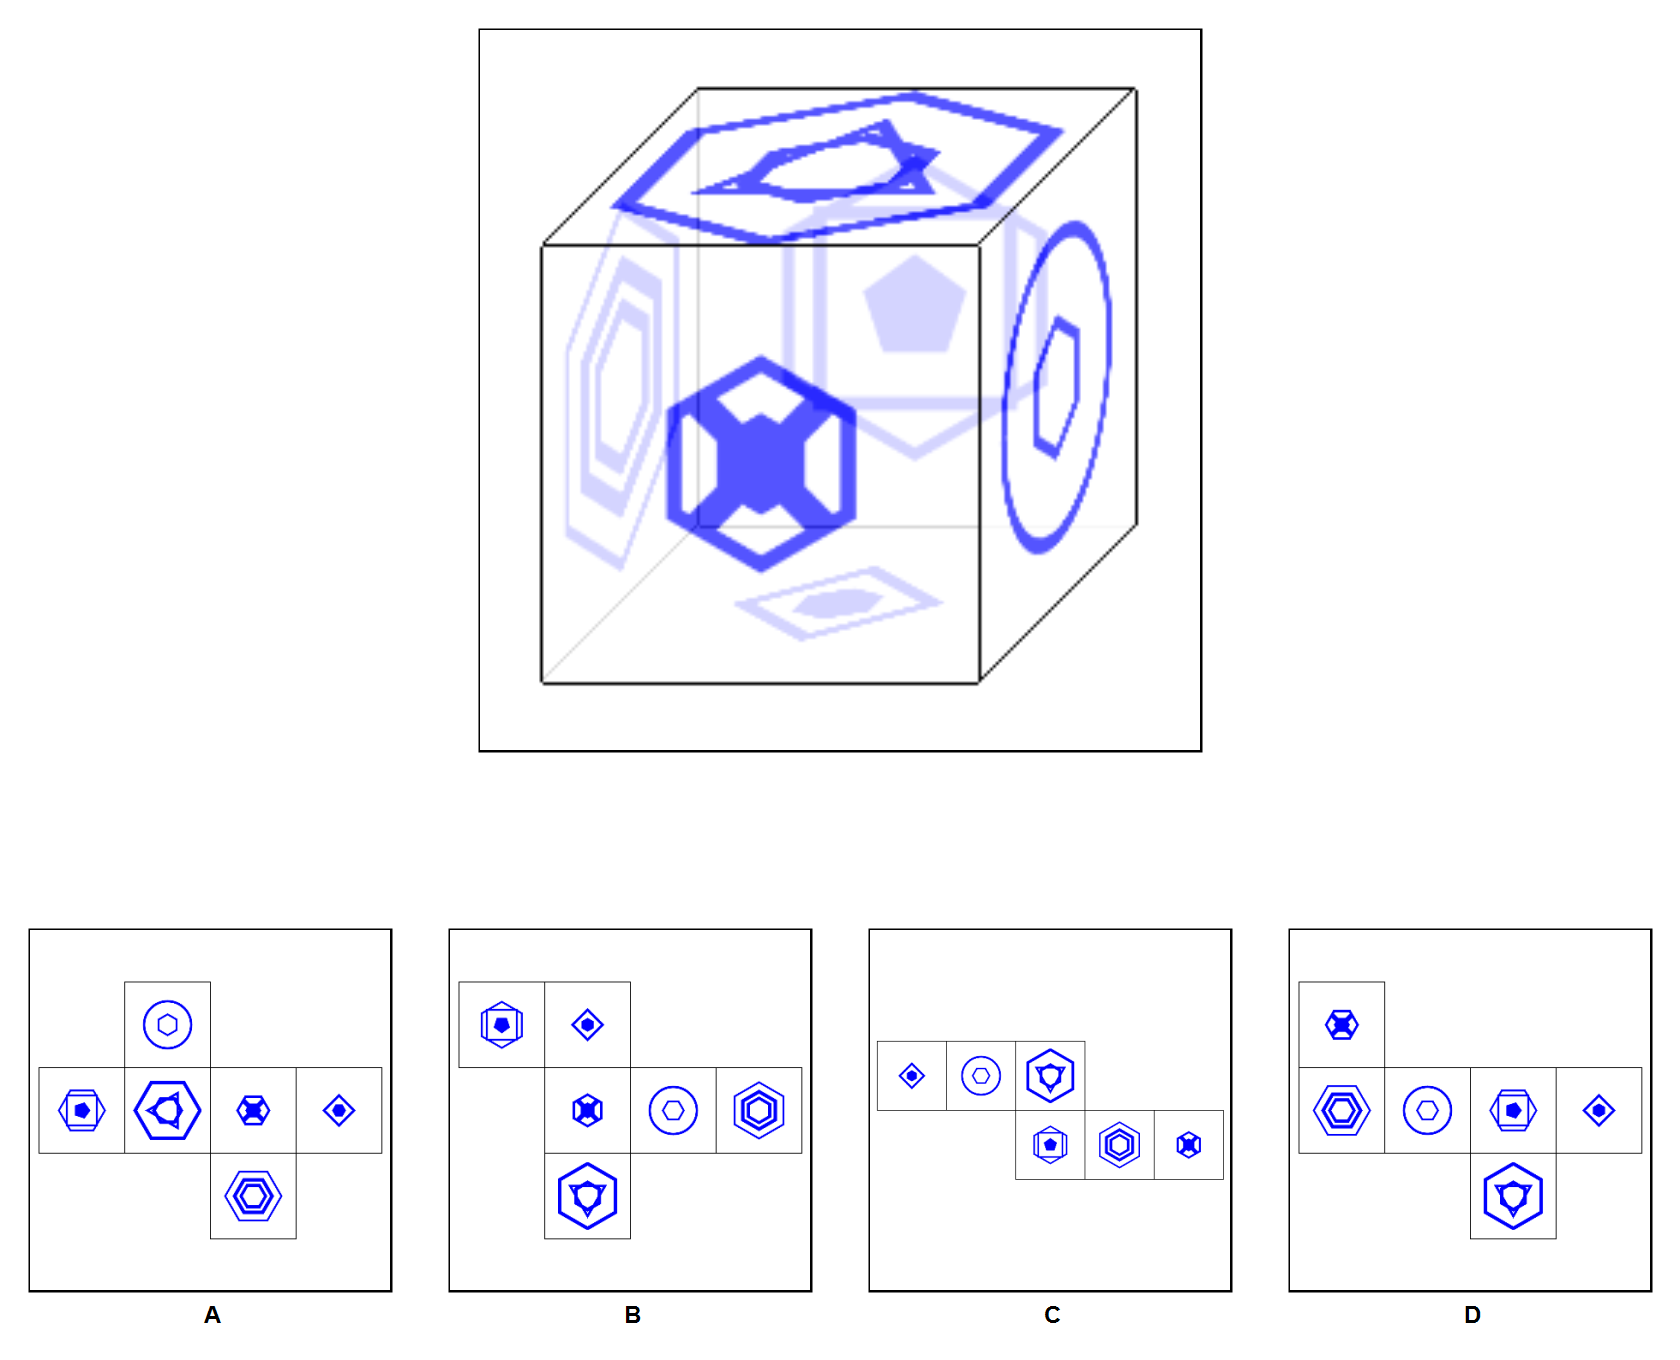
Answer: C